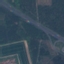
Label: Highway